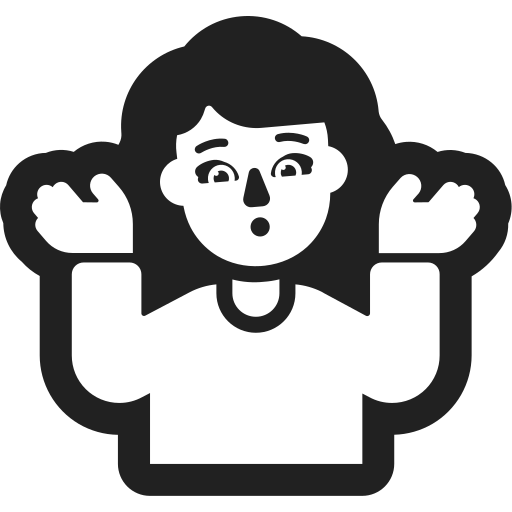
woman shrugging high contrast default